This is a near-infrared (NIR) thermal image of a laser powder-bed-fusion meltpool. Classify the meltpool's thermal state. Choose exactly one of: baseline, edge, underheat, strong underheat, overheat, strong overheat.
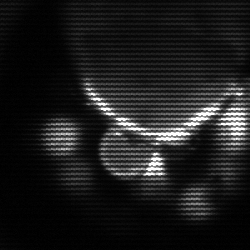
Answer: baseline